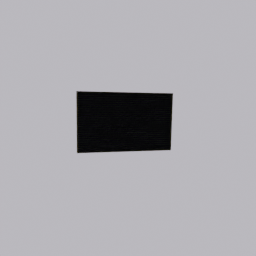
Label: decoration